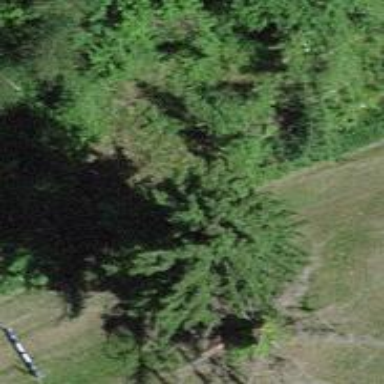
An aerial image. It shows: Evergreen needle-leaved tree.